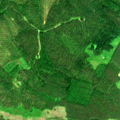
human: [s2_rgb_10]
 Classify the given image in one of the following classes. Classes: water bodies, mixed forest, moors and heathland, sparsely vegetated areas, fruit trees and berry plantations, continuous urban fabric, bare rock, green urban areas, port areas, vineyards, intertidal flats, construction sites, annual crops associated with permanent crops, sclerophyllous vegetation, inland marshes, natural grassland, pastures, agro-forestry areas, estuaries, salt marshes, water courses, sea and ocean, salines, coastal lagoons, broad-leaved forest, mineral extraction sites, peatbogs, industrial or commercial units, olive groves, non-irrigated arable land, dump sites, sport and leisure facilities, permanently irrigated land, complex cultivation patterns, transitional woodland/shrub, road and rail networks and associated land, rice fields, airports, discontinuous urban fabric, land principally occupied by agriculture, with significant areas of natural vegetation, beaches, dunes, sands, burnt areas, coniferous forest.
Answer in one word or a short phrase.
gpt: coniferous forest, mixed forest